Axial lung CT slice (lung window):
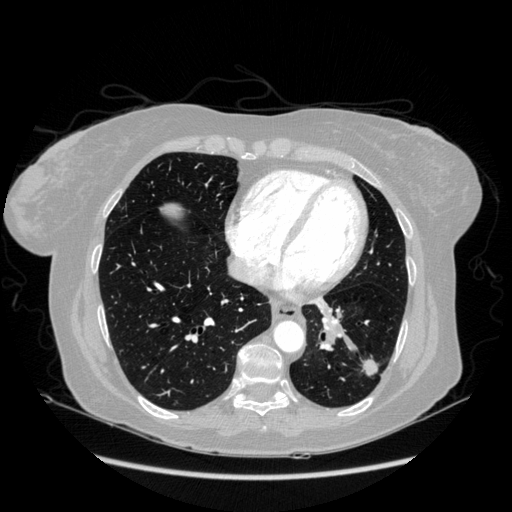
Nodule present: yes
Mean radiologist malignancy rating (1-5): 4.5